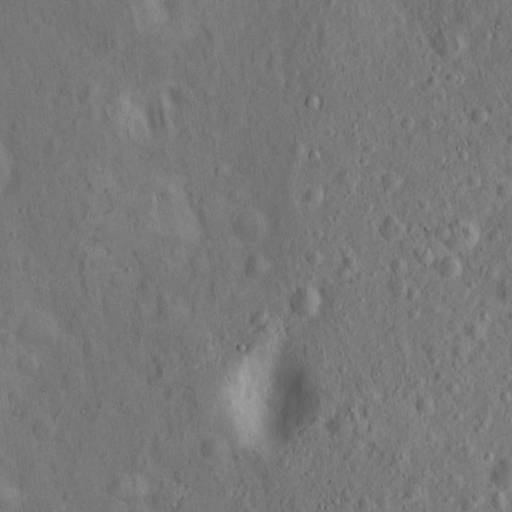
Classes present: Background, Cone